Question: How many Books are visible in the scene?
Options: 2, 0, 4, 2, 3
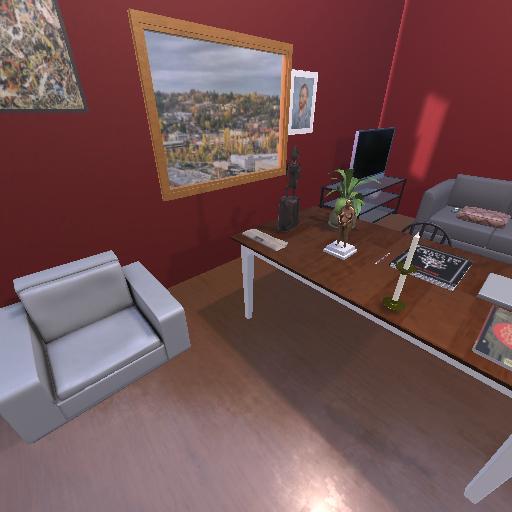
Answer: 2